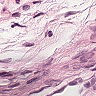
Metastatic tissue present: no